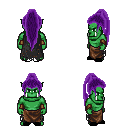
a pixel art fantasy rpg character, male body template, orc, green skin, black tattered cape, robe skirt, purple extra-long topknot hairstyle, leather bracers, black slippers, four views (front, back, left, right), 2x2 character sprite sheet, small pixel art, hard edges, no anti-aliasing